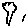
Label: tree